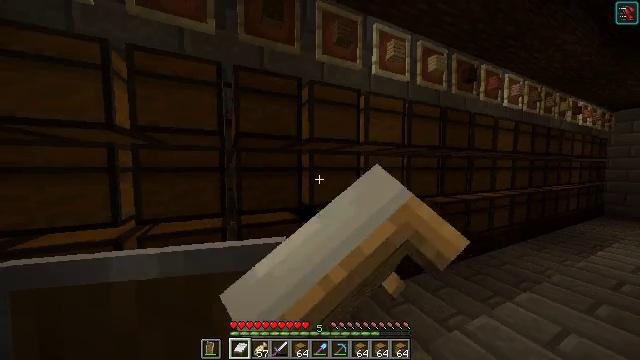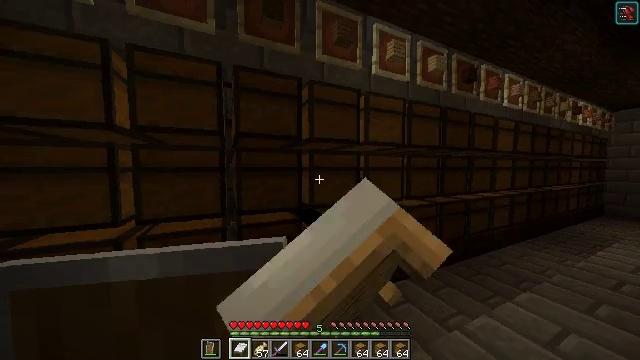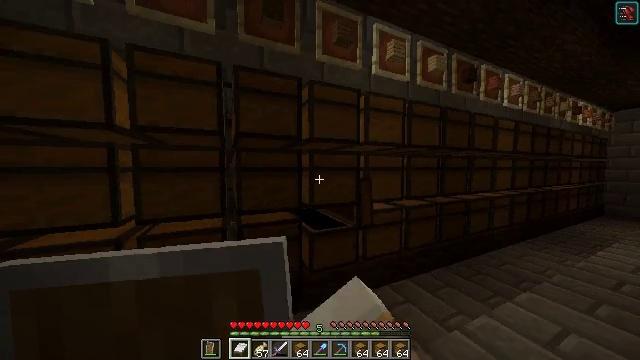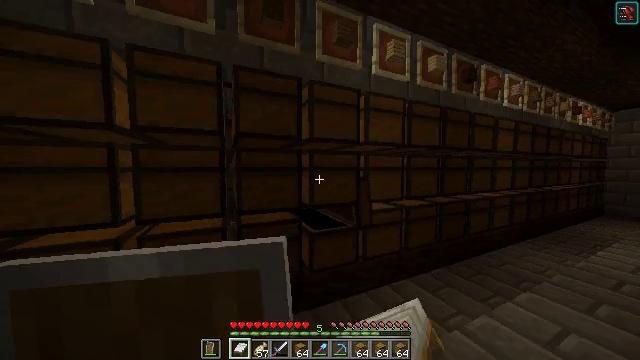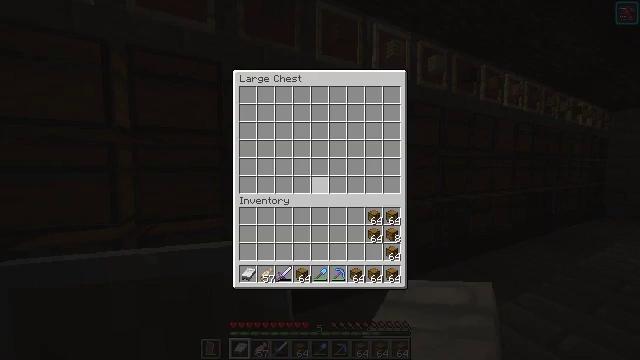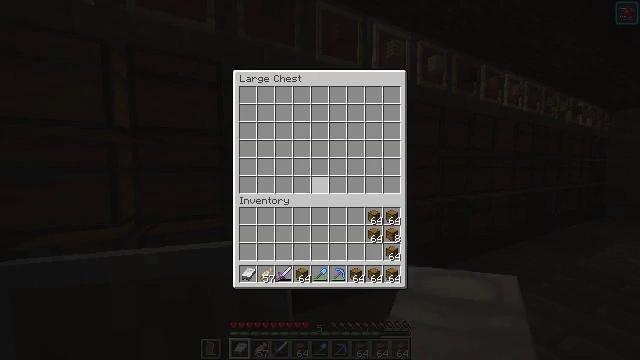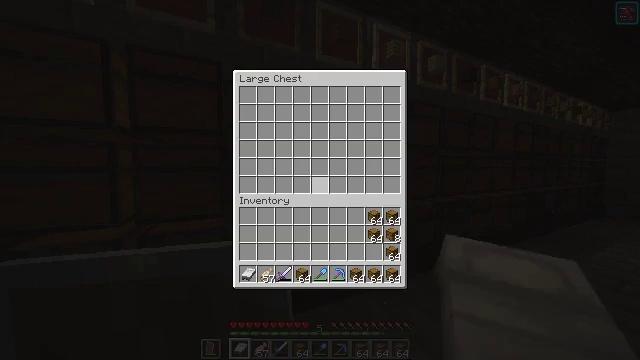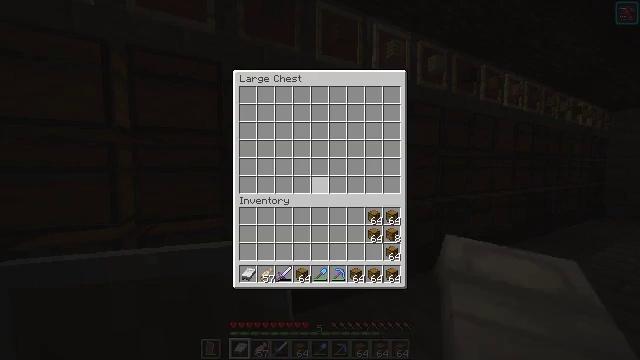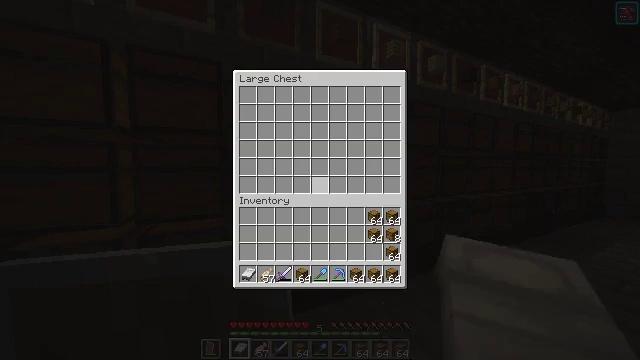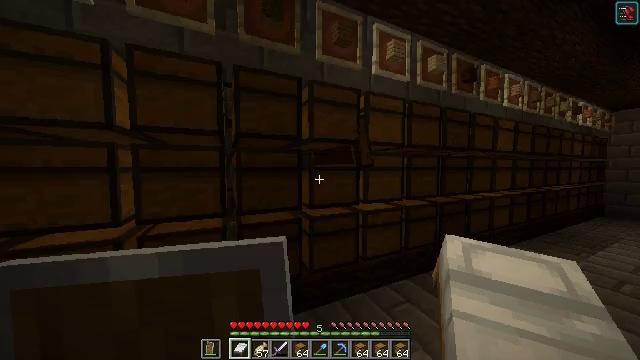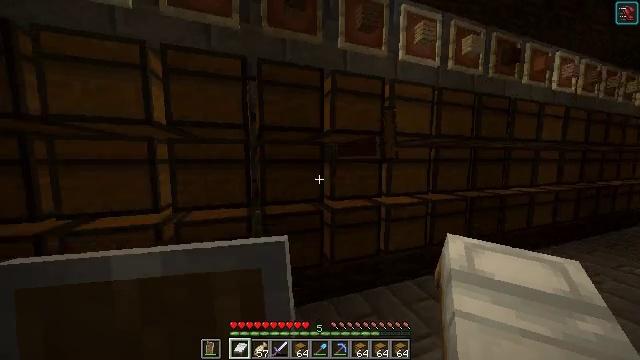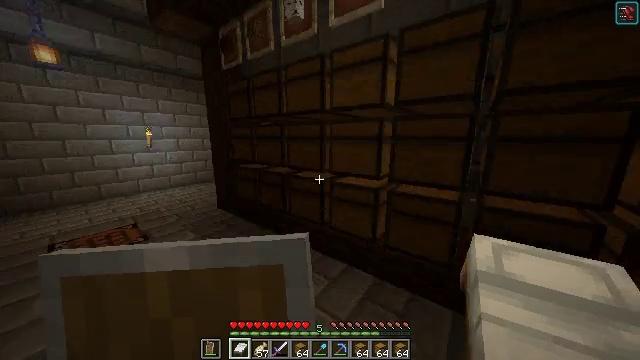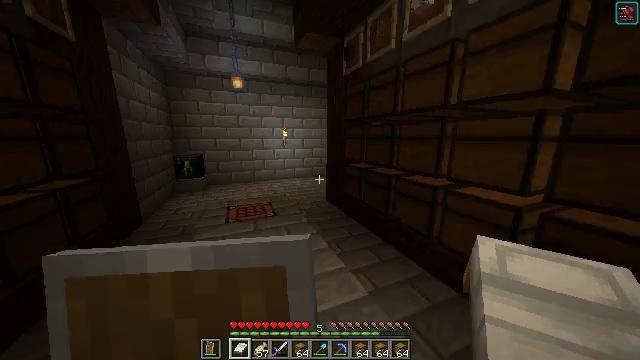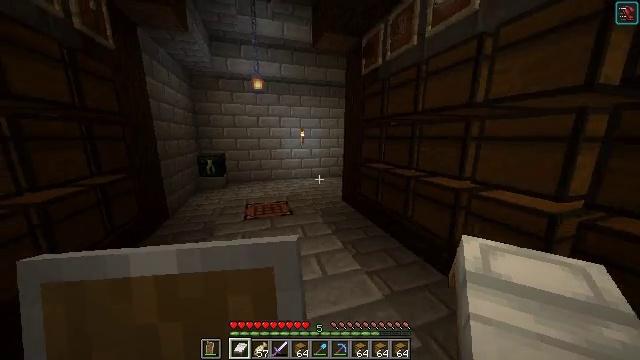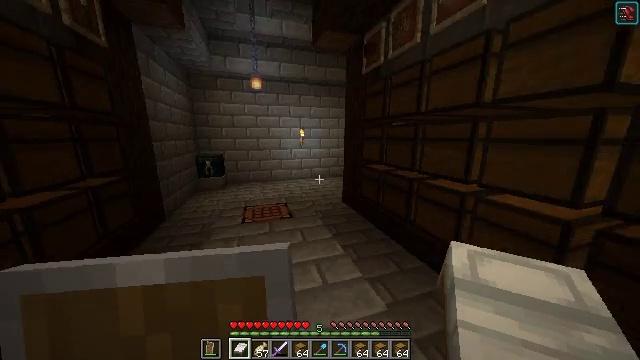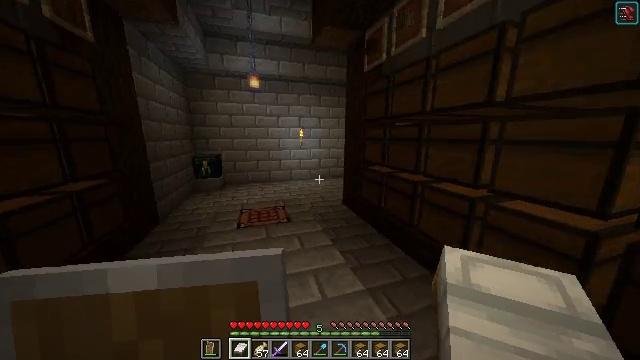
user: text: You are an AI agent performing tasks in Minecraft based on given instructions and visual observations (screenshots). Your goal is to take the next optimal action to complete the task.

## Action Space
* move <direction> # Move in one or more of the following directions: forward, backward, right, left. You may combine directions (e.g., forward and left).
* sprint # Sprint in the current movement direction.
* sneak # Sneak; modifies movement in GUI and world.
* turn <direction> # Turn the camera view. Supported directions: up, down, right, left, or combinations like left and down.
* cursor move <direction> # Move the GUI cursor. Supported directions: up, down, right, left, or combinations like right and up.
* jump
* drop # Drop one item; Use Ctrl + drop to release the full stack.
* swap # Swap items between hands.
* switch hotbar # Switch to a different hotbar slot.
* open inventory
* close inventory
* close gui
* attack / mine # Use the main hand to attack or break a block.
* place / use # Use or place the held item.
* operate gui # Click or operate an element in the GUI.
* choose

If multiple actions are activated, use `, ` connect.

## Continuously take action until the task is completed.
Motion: motion action
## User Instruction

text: Create a shulker box for extra storage space.
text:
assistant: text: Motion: no_op
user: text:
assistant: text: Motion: no_op
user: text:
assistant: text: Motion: no_op
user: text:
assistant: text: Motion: open gui
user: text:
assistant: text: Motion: no_op
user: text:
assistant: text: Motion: no_op
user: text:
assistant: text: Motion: no_op
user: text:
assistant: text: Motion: no_op
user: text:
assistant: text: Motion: no_op
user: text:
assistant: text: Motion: turn left and down, close gui
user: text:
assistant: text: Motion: turn left and down
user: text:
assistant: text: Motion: turn left
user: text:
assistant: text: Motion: turn left
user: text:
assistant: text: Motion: move forward
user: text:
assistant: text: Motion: move forward
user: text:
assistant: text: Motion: turn left
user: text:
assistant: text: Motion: move forward
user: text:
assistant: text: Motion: move forward
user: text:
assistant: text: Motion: move forward
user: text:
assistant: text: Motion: move forward
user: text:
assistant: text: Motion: move forward
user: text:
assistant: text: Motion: move forward, turn right
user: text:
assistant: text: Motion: move forward and move left
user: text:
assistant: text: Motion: move forward and move left
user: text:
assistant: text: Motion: move forward, turn right
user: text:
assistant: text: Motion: move forward, turn right
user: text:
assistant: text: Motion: move forward
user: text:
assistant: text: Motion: move forward
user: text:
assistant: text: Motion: move forward
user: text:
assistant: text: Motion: move forward